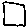
Label: square